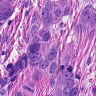
Metastatic tissue present: yes